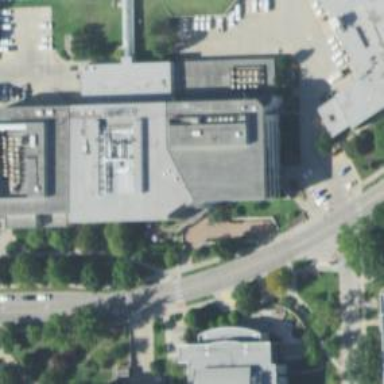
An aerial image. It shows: View of university building.